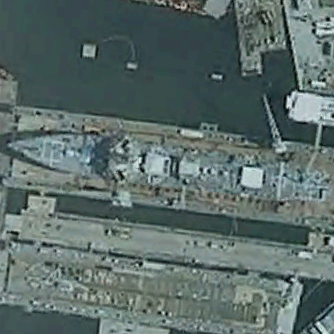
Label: cruiser